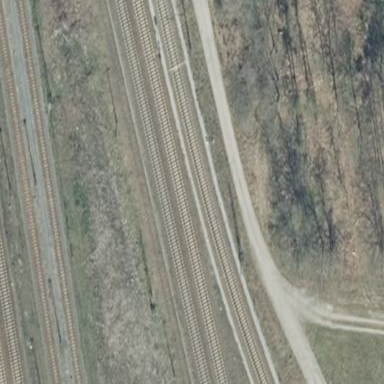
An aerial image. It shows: Railway area.